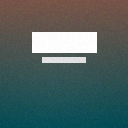
Screen state: on